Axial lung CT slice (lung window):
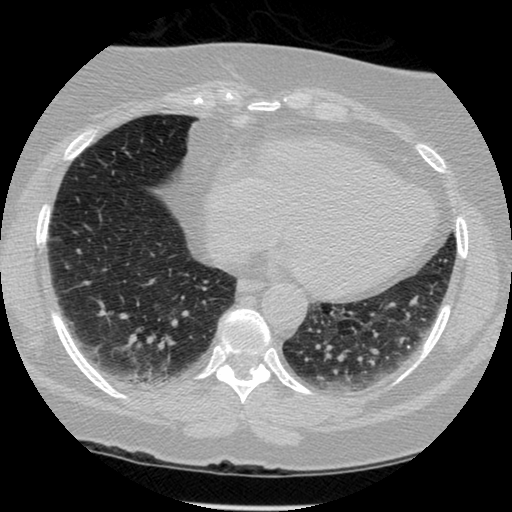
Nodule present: no